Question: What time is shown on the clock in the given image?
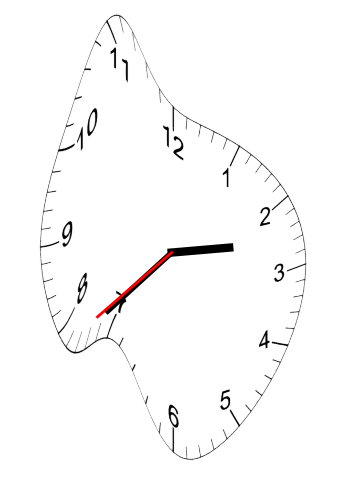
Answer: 02:37:38